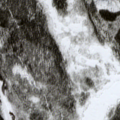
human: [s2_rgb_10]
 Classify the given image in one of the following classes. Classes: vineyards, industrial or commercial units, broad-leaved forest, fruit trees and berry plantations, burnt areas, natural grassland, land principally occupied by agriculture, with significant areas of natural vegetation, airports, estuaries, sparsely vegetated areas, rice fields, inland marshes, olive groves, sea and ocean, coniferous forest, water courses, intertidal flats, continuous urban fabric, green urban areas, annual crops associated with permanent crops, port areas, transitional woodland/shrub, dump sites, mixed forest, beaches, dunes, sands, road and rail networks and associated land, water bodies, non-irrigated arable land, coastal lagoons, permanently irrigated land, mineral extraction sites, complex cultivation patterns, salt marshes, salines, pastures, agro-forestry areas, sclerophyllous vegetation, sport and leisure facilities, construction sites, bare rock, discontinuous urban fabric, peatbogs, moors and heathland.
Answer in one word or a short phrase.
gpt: coniferous forest, peatbogs